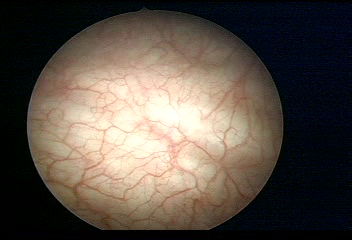
Modality: WLC
Class: Normal mucosa
Bladder cancer association: No